Field crop: maize
Growth stage: 1
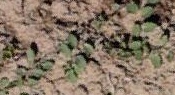
Species: convolvulus